Field crop: maize
Growth stage: 2
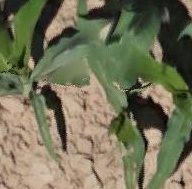
Species: maize